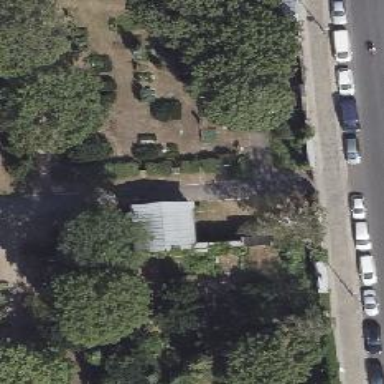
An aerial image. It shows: Tomb in historic cemetery.